Question: I want to use ScaleAnimation (programmatically not in xml) to change height to view from 0 to 60% of parent height. Width of view is constant and is 50px. View is empty only background color is set.
Can someone give me code for 'scaleAnim' using ScaleAnimation from code.
'''
<LinearLayout xmlns:android="http://schemas.android.com/apk/res/android"
android:orientation="vertical"
android:layout_width="fill_parent"
android:layout_height="fill_parent"
android:id="@+id/layContainer
>
<View
android:layout_width="50px"
android:layout_height="fill_parent"
android:id="@+id/viewContainer"
android:background:"#00f00"
/>
</LinearLayout>
ScaleAnimation scaleAnim = new ScaleAnimation(...);
'''

view before and after animation
.Thanks
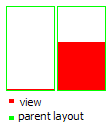
Answer: Here is a code snip to do exactly that.
'''
public void scaleView(View v, float startScale, float endScale) {
Animation anim = new ScaleAnimation(
1f, 1f, // Start and end values for the X axis scaling
startScale, endScale, // Start and end values for the Y axis scaling
Animation.RELATIVE_TO_SELF, 0f, // Pivot point of X scaling
Animation.RELATIVE_TO_SELF, 1f); // Pivot point of Y scaling
anim.setFillAfter(true); // Needed to keep the result of the animation
anim.setDuration(1000);
v.startAnimation(anim);
}
'''
The ScaleAnimation constructor used here takes 8 args, 4 related to handling the X-scale which we don't care about '(1f, 1f, ... Animation.RELATIVE_TO_SELF, 0f, ...)'.
The other 4 args are for the Y-scaling we do care about.
'startScale, endScale' - In your case, you'd use '0f, 0.6f'.
'Animation.RELATIVE_TO_SELF, 1f' - This specifies where the shrinking of the view collapses to (referred to as the pivot in the documentation). Here, we set the float value to '1f' because we want the animation to start growing the bar from the bottom. If we wanted it to grow downward from the top, we'd use '0f'.
Finally, and equally important, is the call to 'anim.setFillAfter(true)'. If you want the result of the animation to stick around after the animation completes, you must run this on the animator before executing the animation.
So in your case, you can do something like this:
'''
View v = findViewById(R.id.viewContainer);
scaleView(v, 0f, .6f);
'''